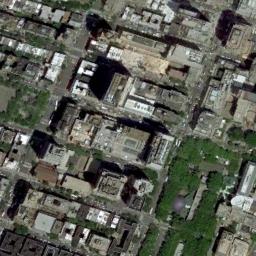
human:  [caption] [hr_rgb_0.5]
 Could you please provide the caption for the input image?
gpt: The commercial area is consist of many buildings .

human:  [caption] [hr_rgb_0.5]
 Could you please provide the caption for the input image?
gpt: A dense commercial area has lots of buildings arranged neatly and some roads go through the commercial area while a grove of trees is also in the commercial area .

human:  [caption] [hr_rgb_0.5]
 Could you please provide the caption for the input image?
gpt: There are many densely arranged buildings and several roads and many trees in a business district .

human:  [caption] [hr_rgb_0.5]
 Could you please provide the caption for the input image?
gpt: There are many cars on the road beside the building .

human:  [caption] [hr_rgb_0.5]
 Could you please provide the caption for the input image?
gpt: There are some green trees with many buildings around on a commercial area .